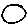
Label: circle